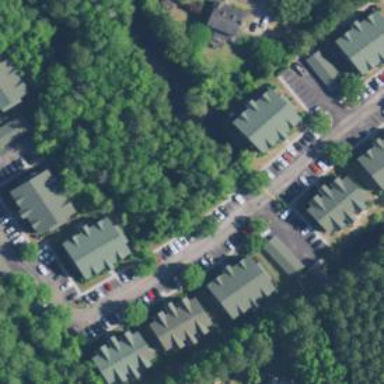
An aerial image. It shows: Neighborhood.